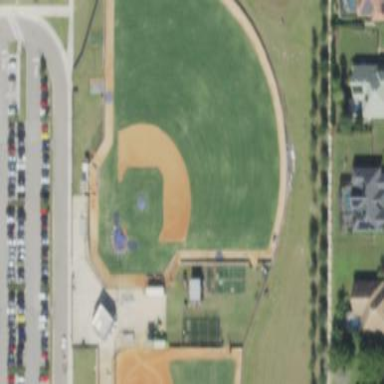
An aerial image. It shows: Baseball pitch for leisure land activities.